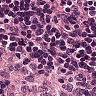
Metastatic tissue present: no